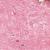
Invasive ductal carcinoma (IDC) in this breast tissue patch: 0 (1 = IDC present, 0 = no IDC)